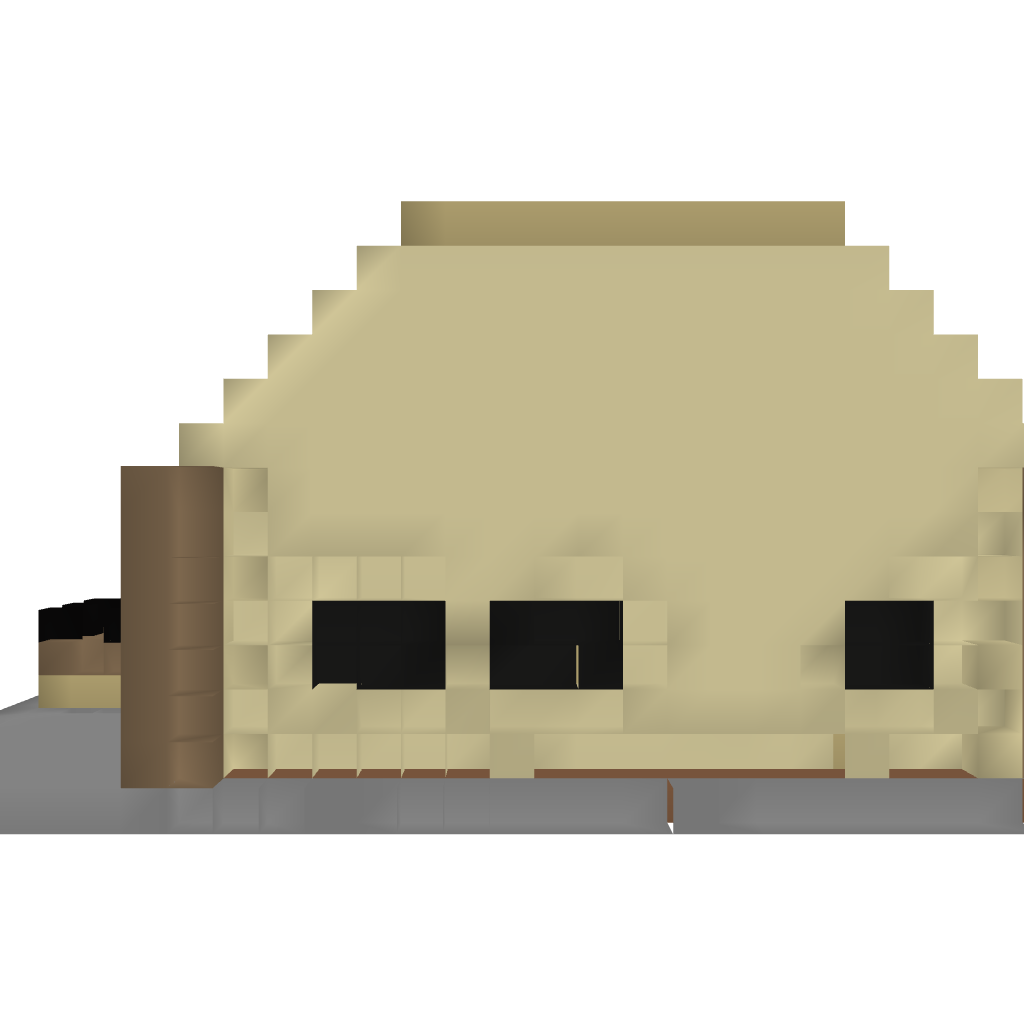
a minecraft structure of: Large Sandstone House